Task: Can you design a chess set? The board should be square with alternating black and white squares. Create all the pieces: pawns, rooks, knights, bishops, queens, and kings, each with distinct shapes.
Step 1143:
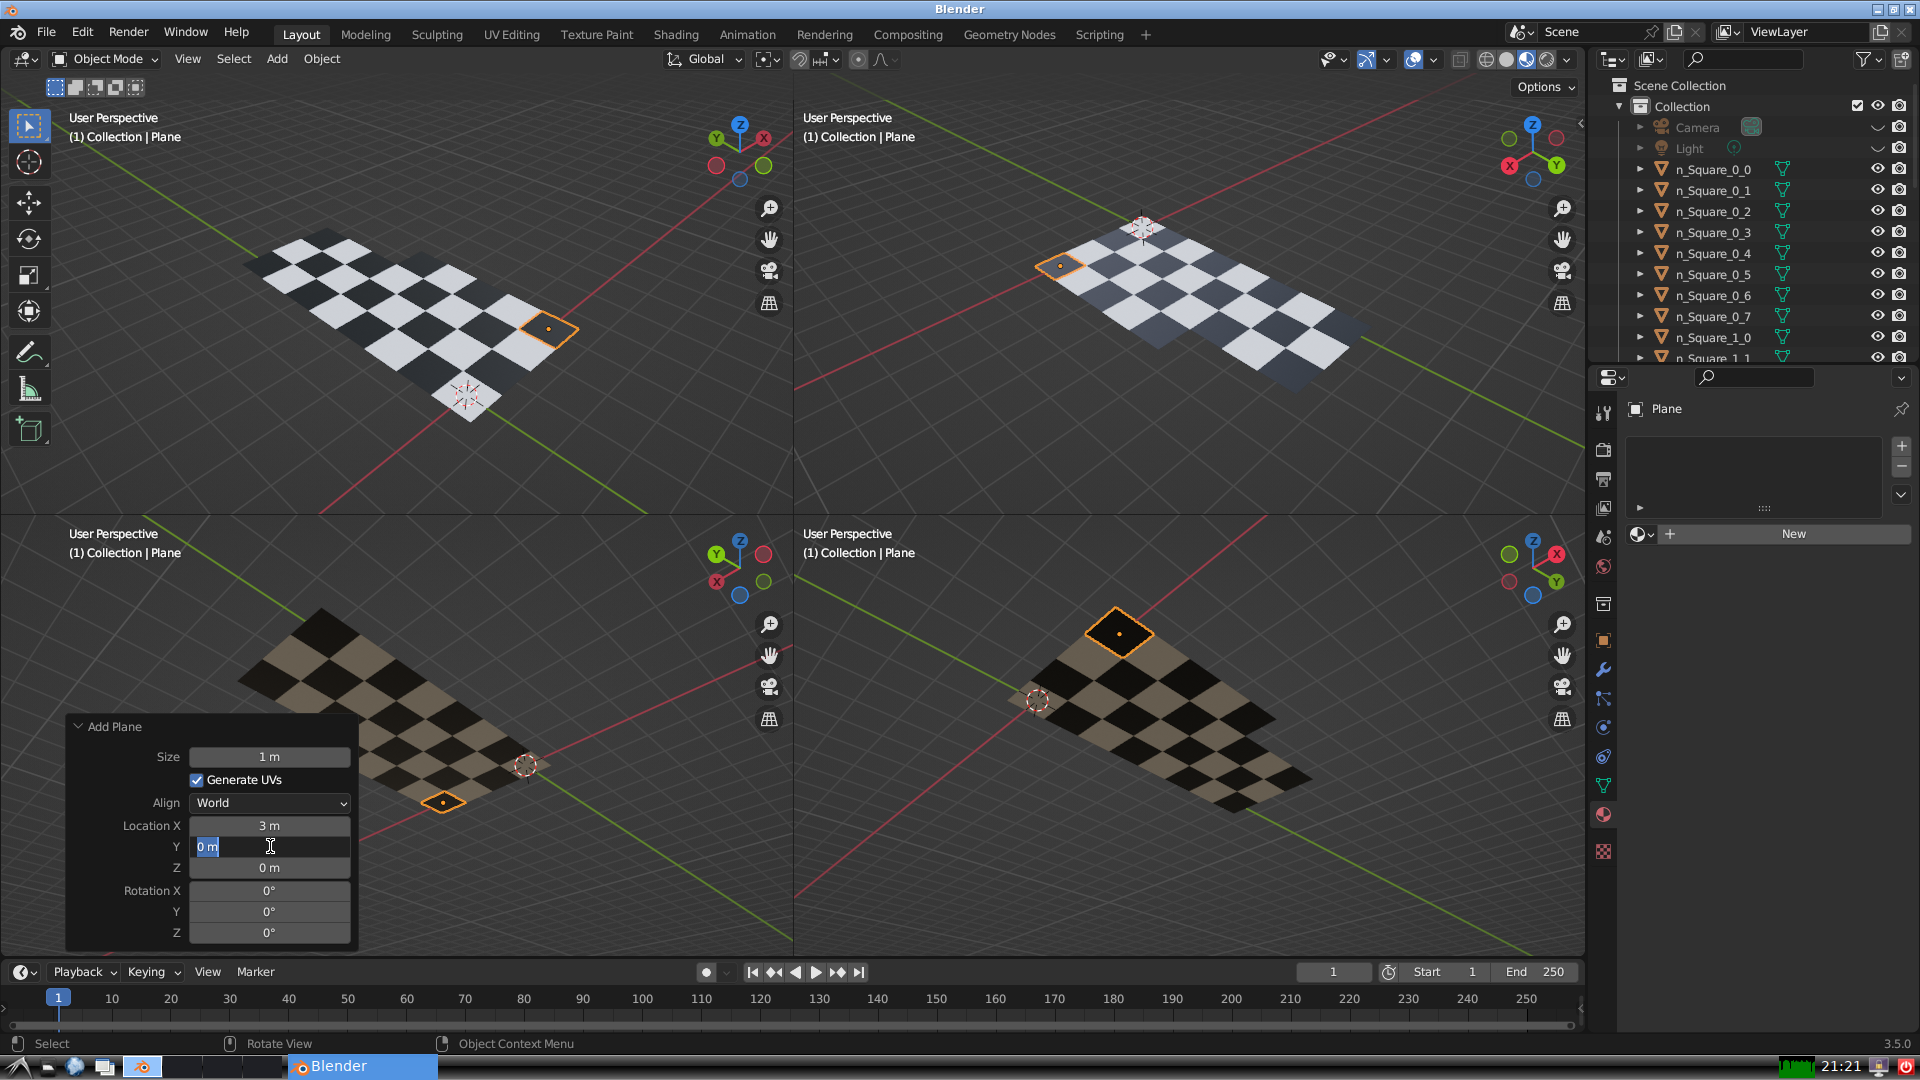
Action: input_text: 5.0